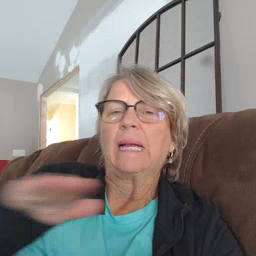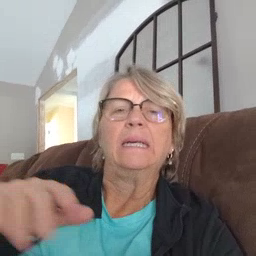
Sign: clean